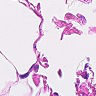
Metastatic tissue present: no